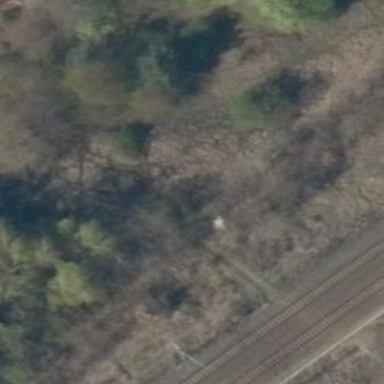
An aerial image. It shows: Path with track type of grade5.